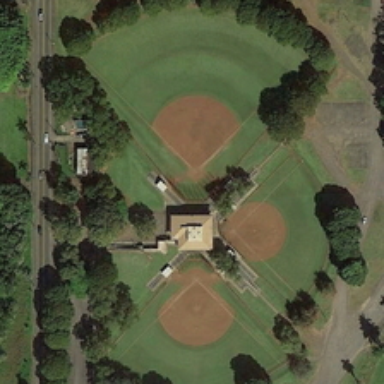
Three baseball fields are surrounded by green trees and meadows .